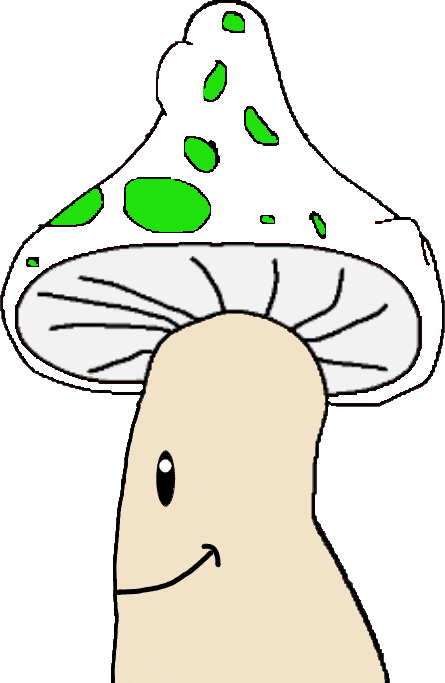
Label: 4_Yes_Chad